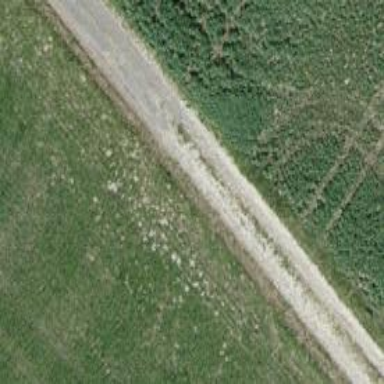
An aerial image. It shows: Paved track with grade 1 tracktype.